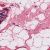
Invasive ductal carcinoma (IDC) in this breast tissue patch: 0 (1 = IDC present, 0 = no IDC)